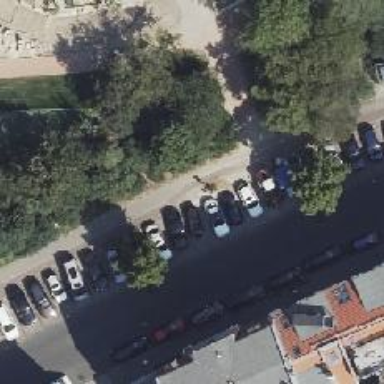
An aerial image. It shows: Cycle track with parking lane and kerb on the left side.